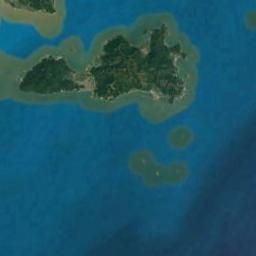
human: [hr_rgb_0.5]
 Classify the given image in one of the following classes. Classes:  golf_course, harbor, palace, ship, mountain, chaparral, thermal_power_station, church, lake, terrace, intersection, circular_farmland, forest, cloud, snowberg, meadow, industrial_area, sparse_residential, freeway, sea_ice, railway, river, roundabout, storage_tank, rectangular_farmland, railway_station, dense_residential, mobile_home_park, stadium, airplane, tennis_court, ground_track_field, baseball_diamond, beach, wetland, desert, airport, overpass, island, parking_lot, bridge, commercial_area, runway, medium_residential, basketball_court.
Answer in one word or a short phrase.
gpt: island